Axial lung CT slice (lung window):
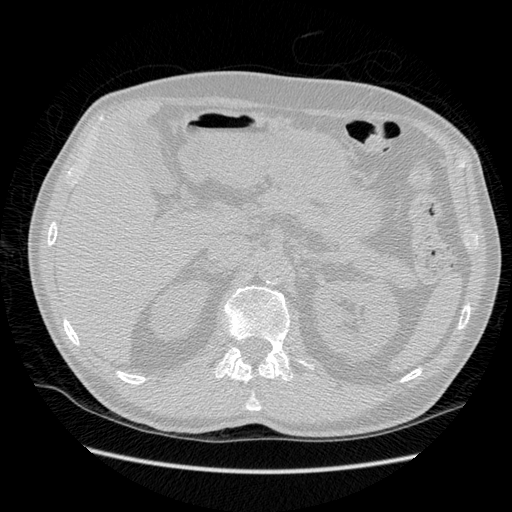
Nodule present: no